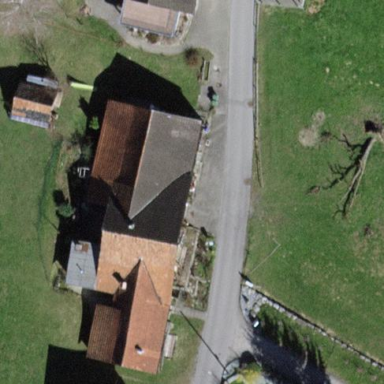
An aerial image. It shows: Simple house.